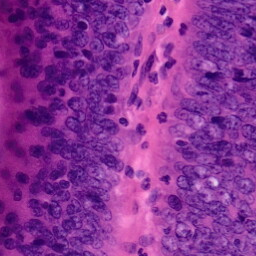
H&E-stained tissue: Colon